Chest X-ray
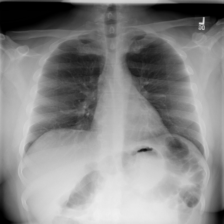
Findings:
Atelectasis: negative
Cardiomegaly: negative
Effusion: negative
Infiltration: negative
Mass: negative
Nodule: negative
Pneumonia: negative
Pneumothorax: negative
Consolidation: negative
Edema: negative
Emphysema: negative
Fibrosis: negative
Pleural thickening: negative
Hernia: negative